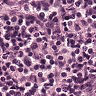
Metastatic tissue present: no